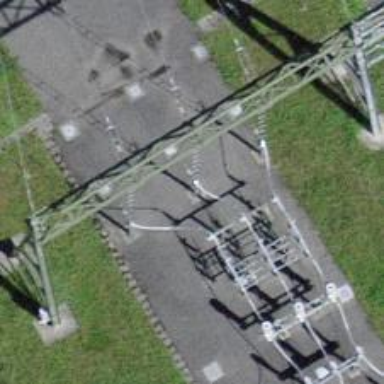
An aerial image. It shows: Three power lines with cables.